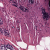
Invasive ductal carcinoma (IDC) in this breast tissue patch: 0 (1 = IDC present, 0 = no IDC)